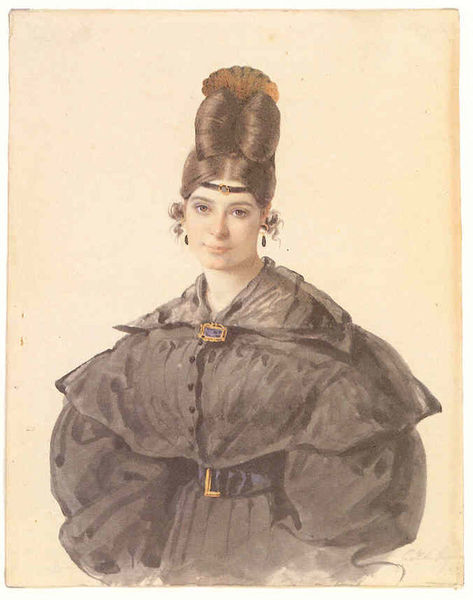
Titel: Anna Appenzeller, die erste Gattin des Künstlers in halber Figur
Künstler: Johann Grund
Standort: Karlsruhe
Institution: Staatliche Kunsthalle Karlsruhe
Schlagwörter: aquarell, braun, frau, frisur, haar, kleid, mund, nase, ohr, ohrring, profil, schmuck, schwarz, skizze, stirn, zeichnung, dame, gürtel, beige, hochformat, schleife, hemd, jacke, jung, augen, blass, kleidung, kragen, stirnband, ärmel, hals, portrait, porträt, auge, gewand, gold, haare, halbfigur, kostüm, mantel, reich, ohrringe, brosche, lippe, locke, locken, ohren, puffärmel, renaissance, schön, taille, dutt, farbig, papier, studie, kamm, vergilbt, wasserfarbe, haarband, blue, white, women, belt, black, bun, collar, dress, gray, grey, hair, lady, nose, old, painting, robe, verkleidung, weib, woman, brauen, gown, hochsteckfrisur, knöpfe, spange, haarknoten, schnalle, tusche, schönheit, romantisch, ear, augenbraun, hochfrisur, eyes, blickkontakt, muschel, drawing, ohringe, cape, chin, coat, mouth, buttons, sketch, tropfen, jacket, smile, model, klassisch, smiling, arms, blush, cloak, neck, ohrgehänge, ink, watercolor, art, large, eye, earring, earrings, ohhring, headband, lips, part, shading, kacke, gürtelschnalle, cheek, stirnreif, rich, passe, clothing, fashion, bow, photograph, schwarzes kleid, sleeves, black dress, hairs, makeup, broach, brooch, jewelry, aquare, outfit, fan, jewel, hairstyle, overcoat, hairdo, 1900, aufsteckfrisur, buckle, headress, brows, earings, jewels, paintin, jewellery, updo, waist, biedermeier, modest, chick, puffy, coiffure, clip, frau frisur schwarz, gray shirt, neu klassisch, puffy sleeves, aufgestckt, aufsteckfriseur, bosche, turmarin, turmarien, buckles, ????, schleifenfrisur, schwarzes klei, dair, extreme hair, alternative fashion, modern woman, nise, realistuisch